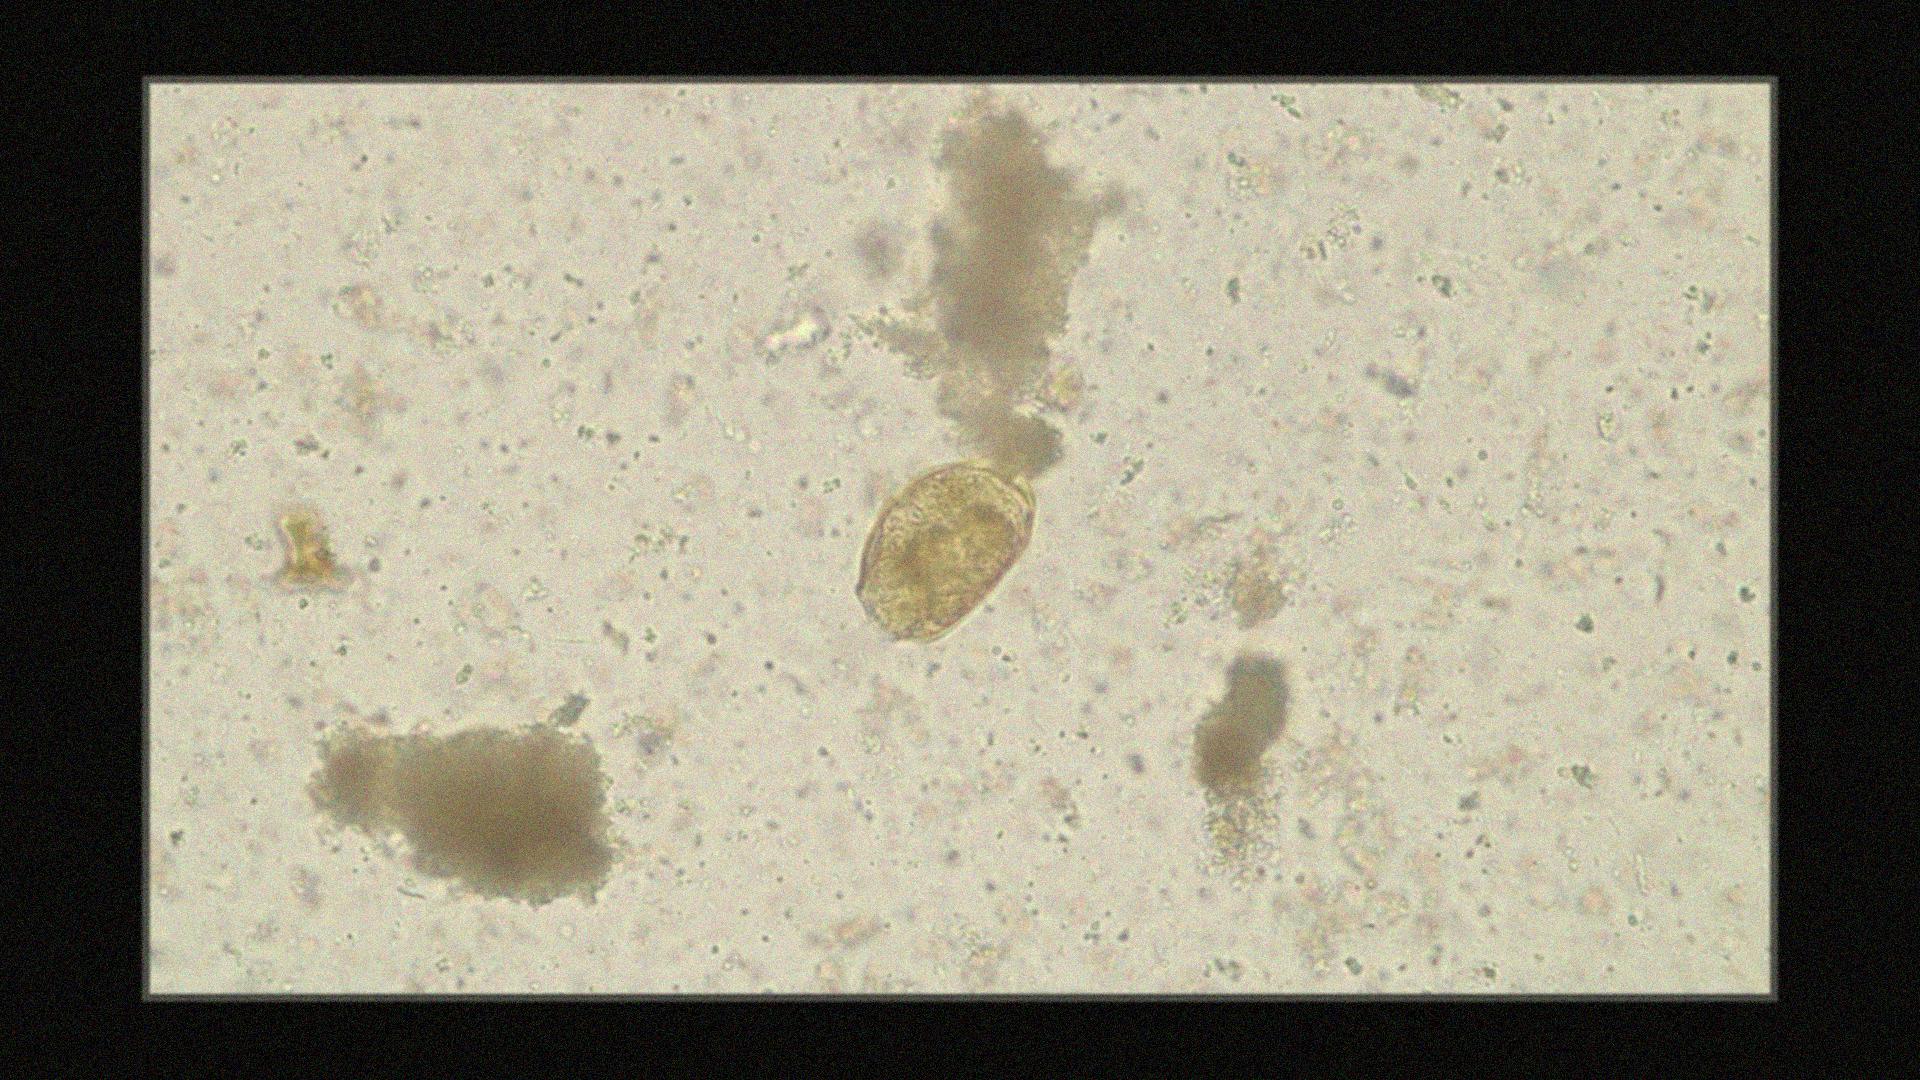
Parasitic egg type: Paragonimus spp